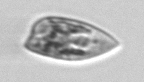
Label: Prorocentrum_dentatum